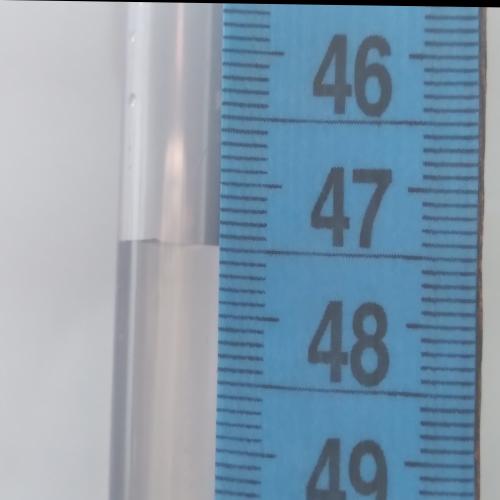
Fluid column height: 47.5 cm